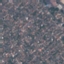
Land use / land cover: Residential